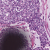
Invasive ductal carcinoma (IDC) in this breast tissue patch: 1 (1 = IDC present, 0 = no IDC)